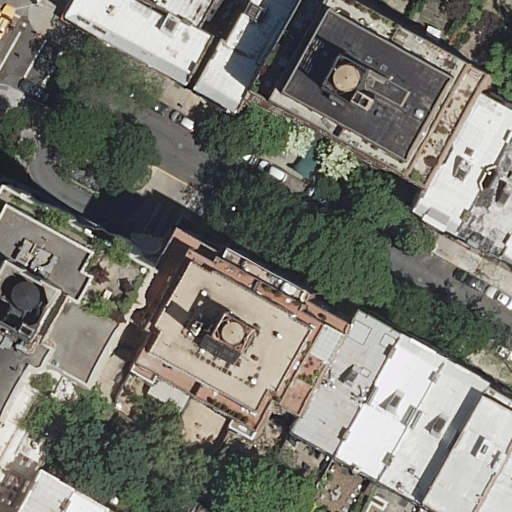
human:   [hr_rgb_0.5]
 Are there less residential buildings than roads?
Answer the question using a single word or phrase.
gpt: no

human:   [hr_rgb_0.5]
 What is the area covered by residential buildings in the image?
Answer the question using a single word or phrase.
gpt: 3178m2

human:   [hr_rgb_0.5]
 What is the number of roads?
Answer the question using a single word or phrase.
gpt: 1

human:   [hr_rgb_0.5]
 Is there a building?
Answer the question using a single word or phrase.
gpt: yes

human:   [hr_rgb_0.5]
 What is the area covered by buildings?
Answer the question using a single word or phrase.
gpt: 3178m2

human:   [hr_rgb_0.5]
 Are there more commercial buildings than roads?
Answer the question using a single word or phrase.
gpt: no

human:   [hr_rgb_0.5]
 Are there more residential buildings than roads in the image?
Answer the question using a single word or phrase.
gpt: yes

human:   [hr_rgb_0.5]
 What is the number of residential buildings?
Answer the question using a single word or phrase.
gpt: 17

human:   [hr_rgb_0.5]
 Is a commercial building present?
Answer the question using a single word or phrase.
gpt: no

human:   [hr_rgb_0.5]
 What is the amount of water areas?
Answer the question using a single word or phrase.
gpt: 0

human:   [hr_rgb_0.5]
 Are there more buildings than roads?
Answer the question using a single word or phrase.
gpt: yes

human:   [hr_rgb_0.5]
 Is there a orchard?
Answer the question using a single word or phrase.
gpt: no

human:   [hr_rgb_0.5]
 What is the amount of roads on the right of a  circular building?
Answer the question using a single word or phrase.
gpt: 0

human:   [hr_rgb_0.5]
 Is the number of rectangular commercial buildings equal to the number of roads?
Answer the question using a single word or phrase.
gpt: no

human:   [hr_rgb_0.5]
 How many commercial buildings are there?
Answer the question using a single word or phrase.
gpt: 0

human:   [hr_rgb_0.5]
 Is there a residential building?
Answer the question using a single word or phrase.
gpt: yes

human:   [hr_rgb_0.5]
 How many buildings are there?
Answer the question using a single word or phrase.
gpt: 17

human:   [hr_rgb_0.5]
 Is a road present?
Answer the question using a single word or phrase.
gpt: yes

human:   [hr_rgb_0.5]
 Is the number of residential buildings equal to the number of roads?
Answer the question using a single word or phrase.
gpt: no

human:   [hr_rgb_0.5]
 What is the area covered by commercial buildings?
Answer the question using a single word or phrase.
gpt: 0m2

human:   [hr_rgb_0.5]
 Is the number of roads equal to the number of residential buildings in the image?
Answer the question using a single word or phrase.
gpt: no

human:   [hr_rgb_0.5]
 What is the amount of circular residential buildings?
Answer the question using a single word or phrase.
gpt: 0

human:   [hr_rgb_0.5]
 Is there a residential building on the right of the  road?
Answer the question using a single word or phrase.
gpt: yes

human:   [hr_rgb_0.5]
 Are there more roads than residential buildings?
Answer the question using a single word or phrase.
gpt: no

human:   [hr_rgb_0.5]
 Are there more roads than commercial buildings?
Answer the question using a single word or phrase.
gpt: yes

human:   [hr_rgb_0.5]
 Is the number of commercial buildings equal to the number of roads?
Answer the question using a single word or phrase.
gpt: no

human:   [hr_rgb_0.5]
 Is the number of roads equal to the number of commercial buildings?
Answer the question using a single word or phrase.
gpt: no

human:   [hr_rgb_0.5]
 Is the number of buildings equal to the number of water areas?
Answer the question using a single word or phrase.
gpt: no

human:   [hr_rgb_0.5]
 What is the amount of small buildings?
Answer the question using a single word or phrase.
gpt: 6

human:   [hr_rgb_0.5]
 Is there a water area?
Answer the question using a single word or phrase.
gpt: no

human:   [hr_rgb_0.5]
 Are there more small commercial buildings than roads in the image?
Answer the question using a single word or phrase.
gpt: no

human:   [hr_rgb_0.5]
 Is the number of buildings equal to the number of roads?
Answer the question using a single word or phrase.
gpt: no

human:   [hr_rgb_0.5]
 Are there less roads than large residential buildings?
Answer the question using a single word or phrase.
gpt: no

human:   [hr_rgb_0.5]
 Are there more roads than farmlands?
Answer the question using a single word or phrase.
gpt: yes

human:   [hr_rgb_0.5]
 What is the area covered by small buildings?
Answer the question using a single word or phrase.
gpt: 142m2

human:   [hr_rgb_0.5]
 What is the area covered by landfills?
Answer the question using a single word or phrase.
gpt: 0m2

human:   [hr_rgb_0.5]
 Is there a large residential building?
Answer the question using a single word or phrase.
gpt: yes

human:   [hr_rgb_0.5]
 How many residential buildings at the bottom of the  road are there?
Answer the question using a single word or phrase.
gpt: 10

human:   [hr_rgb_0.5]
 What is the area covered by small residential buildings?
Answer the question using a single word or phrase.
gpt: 142m2

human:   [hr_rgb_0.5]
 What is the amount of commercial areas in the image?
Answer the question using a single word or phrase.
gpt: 0

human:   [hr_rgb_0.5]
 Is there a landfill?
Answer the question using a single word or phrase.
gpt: no

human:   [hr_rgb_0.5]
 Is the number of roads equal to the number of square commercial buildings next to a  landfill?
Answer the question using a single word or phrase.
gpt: no

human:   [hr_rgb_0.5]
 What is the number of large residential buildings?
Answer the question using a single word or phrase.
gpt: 1

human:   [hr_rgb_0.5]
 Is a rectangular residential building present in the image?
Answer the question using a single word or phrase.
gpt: yes

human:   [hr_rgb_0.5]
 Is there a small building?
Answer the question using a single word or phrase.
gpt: yes

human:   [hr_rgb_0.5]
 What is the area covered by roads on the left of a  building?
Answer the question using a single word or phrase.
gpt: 0m2

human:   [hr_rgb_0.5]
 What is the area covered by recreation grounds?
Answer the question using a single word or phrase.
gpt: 0m2

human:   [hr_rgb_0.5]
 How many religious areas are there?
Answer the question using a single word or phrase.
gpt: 0

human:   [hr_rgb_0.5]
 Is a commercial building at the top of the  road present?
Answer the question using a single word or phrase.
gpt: no

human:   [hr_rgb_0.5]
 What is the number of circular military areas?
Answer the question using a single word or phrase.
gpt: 0

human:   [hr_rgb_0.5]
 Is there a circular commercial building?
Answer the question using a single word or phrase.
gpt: no

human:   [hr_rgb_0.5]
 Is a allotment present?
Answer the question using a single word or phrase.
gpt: no

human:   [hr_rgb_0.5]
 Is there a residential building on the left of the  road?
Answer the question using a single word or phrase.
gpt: yes

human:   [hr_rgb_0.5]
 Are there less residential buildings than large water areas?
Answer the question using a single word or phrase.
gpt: no

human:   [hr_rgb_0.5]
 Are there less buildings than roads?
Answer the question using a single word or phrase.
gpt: no

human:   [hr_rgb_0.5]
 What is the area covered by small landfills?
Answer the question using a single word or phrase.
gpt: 0m2

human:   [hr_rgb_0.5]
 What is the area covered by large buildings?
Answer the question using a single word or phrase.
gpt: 1064m2

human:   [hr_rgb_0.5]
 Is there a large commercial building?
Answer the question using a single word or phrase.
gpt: no

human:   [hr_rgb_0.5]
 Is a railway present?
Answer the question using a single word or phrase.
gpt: no

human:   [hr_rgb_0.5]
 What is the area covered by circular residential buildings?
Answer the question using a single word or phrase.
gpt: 0m2

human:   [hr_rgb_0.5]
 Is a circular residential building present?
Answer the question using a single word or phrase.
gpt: no

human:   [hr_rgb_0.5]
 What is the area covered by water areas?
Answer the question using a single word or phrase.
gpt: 0m2

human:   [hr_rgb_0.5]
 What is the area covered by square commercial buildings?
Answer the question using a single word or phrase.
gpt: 0m2

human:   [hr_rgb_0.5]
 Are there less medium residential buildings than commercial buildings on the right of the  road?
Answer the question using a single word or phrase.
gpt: no